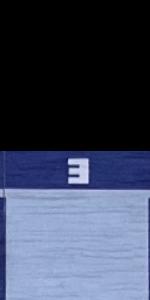
Label: Empty